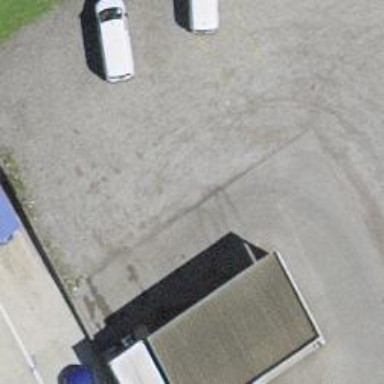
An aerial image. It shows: Parking aisle designated as service road.